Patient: sex M, age 79
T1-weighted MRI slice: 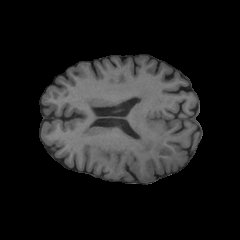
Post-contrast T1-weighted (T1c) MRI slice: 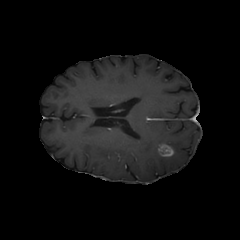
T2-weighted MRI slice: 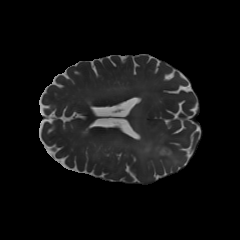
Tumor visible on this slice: yes
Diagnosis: Glioblastoma, IDH-wildtype
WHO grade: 4